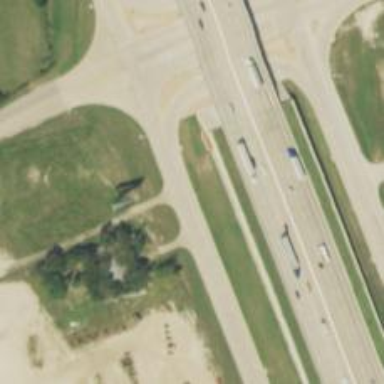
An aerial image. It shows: Tertiary road with frontage road along it.